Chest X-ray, AP view. Patient: 18 years old, sex F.
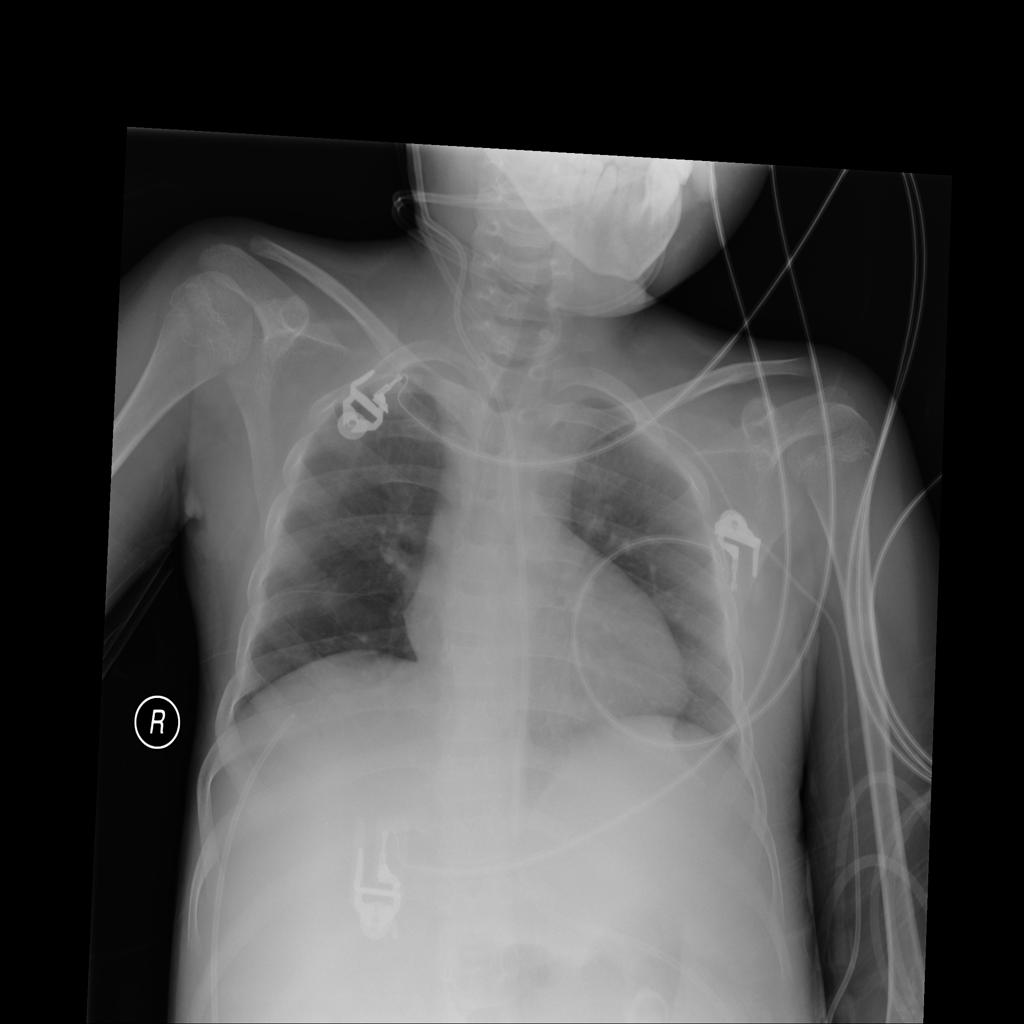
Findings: No Finding